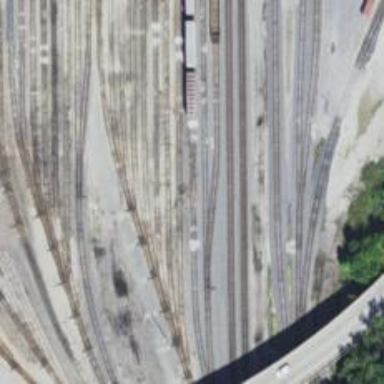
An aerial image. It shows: Railway yard in service.